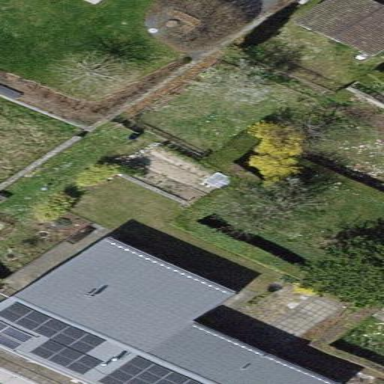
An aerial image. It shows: Simple and straightforward house.